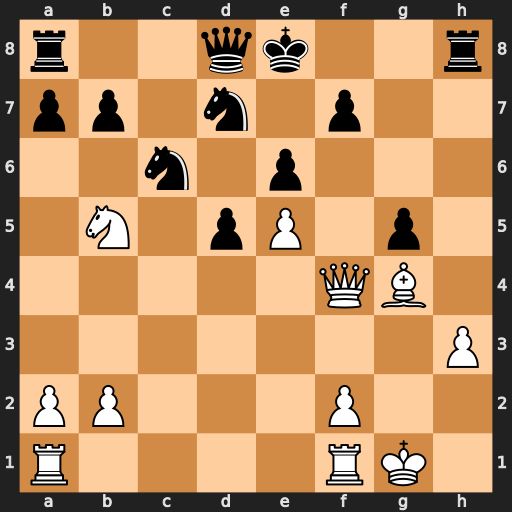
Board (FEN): r2qk2r/pp1n1p2/2n1p3/1N1pP1p1/5QB1/7P/PP3P2/R4RK1
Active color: w
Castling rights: kq
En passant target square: -
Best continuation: Nd6+ Ke7 Qxf7#